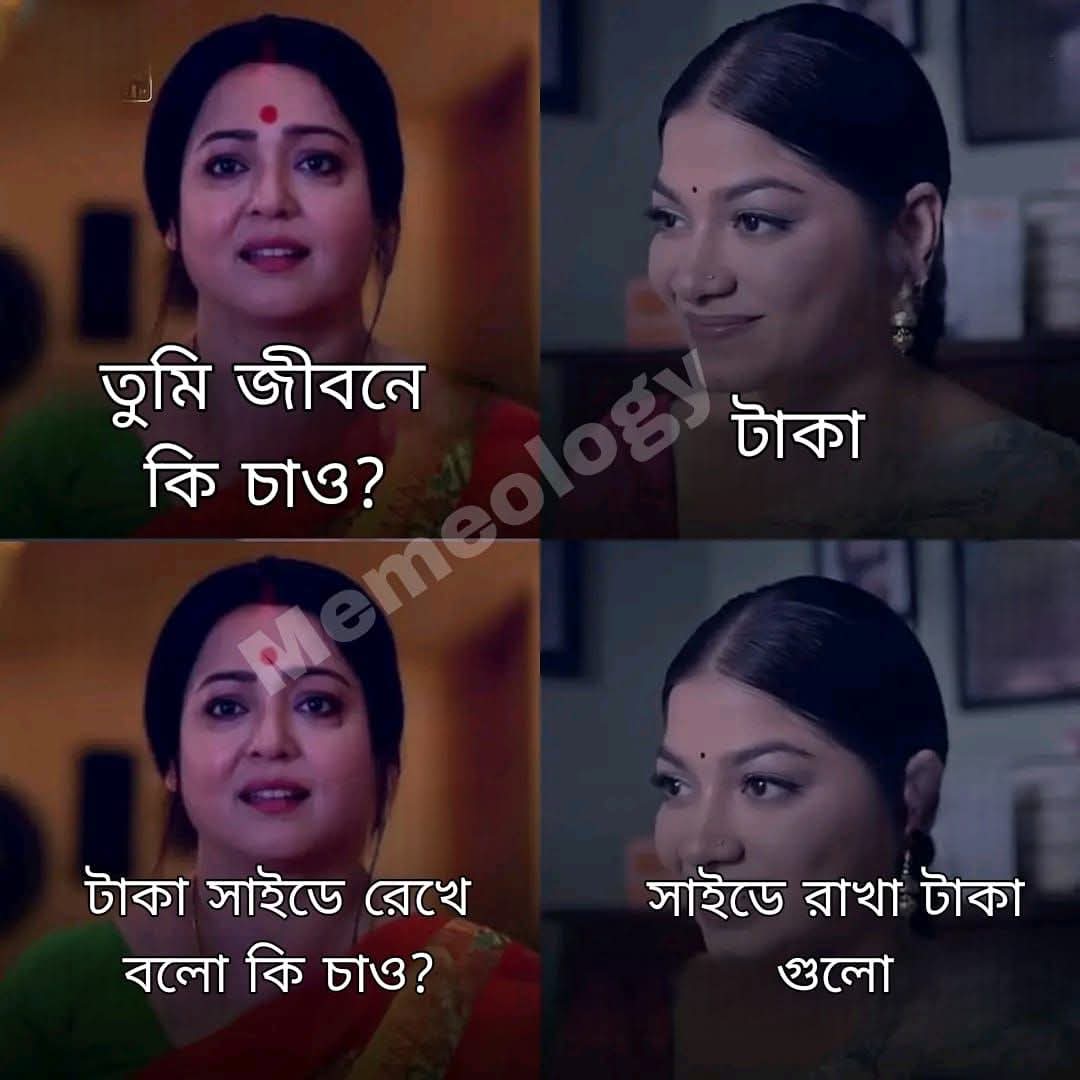
Text: তুমি জীবনে কি চাও?
টাকা
টাকা সাইডে রেখে বলো কি চাও?
সাইডে রাখা টাকা গুলো
Label: Non Hate